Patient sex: F
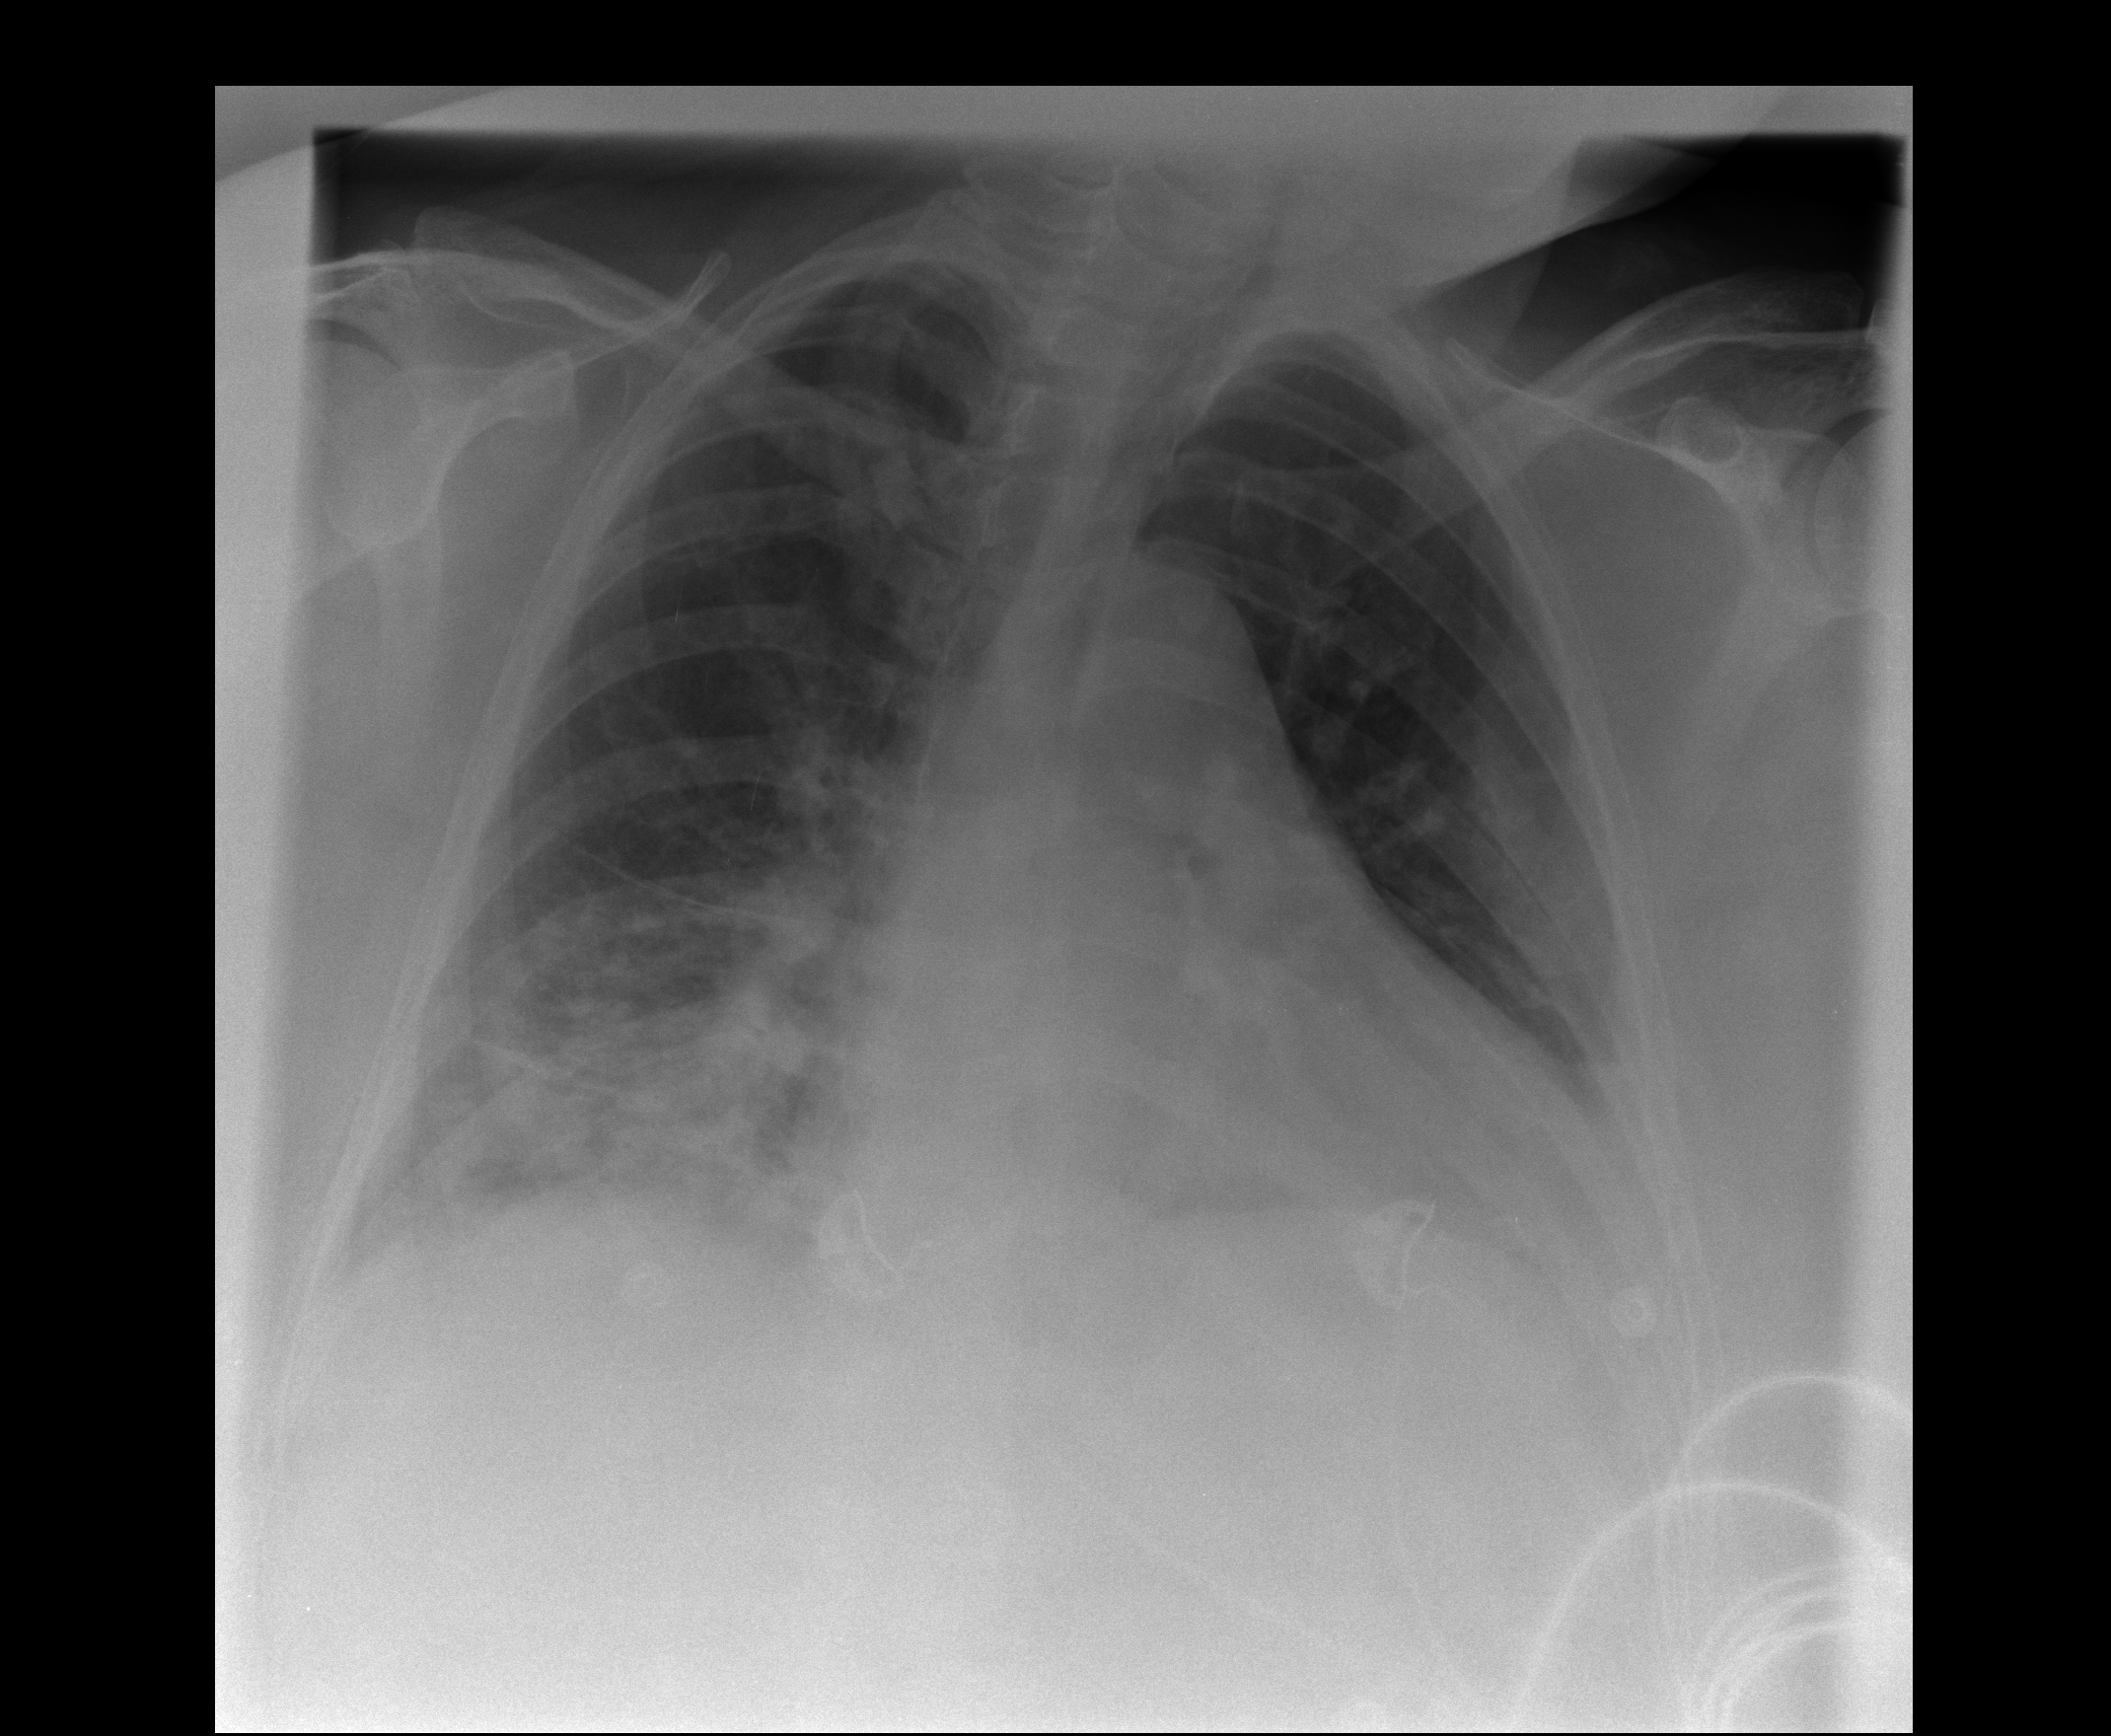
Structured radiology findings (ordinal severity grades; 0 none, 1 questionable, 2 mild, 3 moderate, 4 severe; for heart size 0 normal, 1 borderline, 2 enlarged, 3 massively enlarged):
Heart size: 2
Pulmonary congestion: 0
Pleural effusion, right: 1
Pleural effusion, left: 1
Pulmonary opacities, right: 2
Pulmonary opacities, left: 0
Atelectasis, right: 2
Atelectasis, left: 2